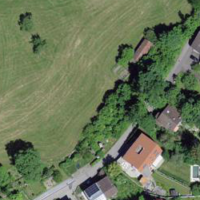
EUNIS habitat code: 55
Species observed at this site:
Bellis perennis
Lapsana communis
Poa annua
Ranunculus repens